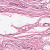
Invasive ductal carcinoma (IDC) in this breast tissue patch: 0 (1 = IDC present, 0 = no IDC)